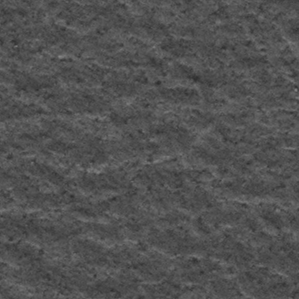
Label: frost